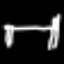
Label: bed